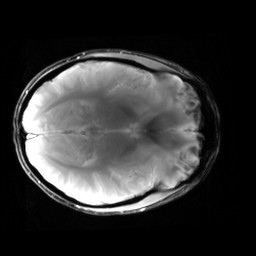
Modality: T2starw
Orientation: axial
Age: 21
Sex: female
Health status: healthy
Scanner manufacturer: siemens
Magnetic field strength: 3 T
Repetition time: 0.7 s
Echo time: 0.02 s